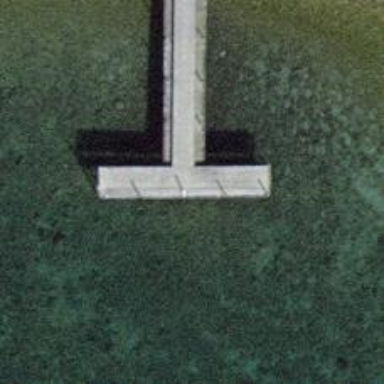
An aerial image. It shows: Man-made pier.